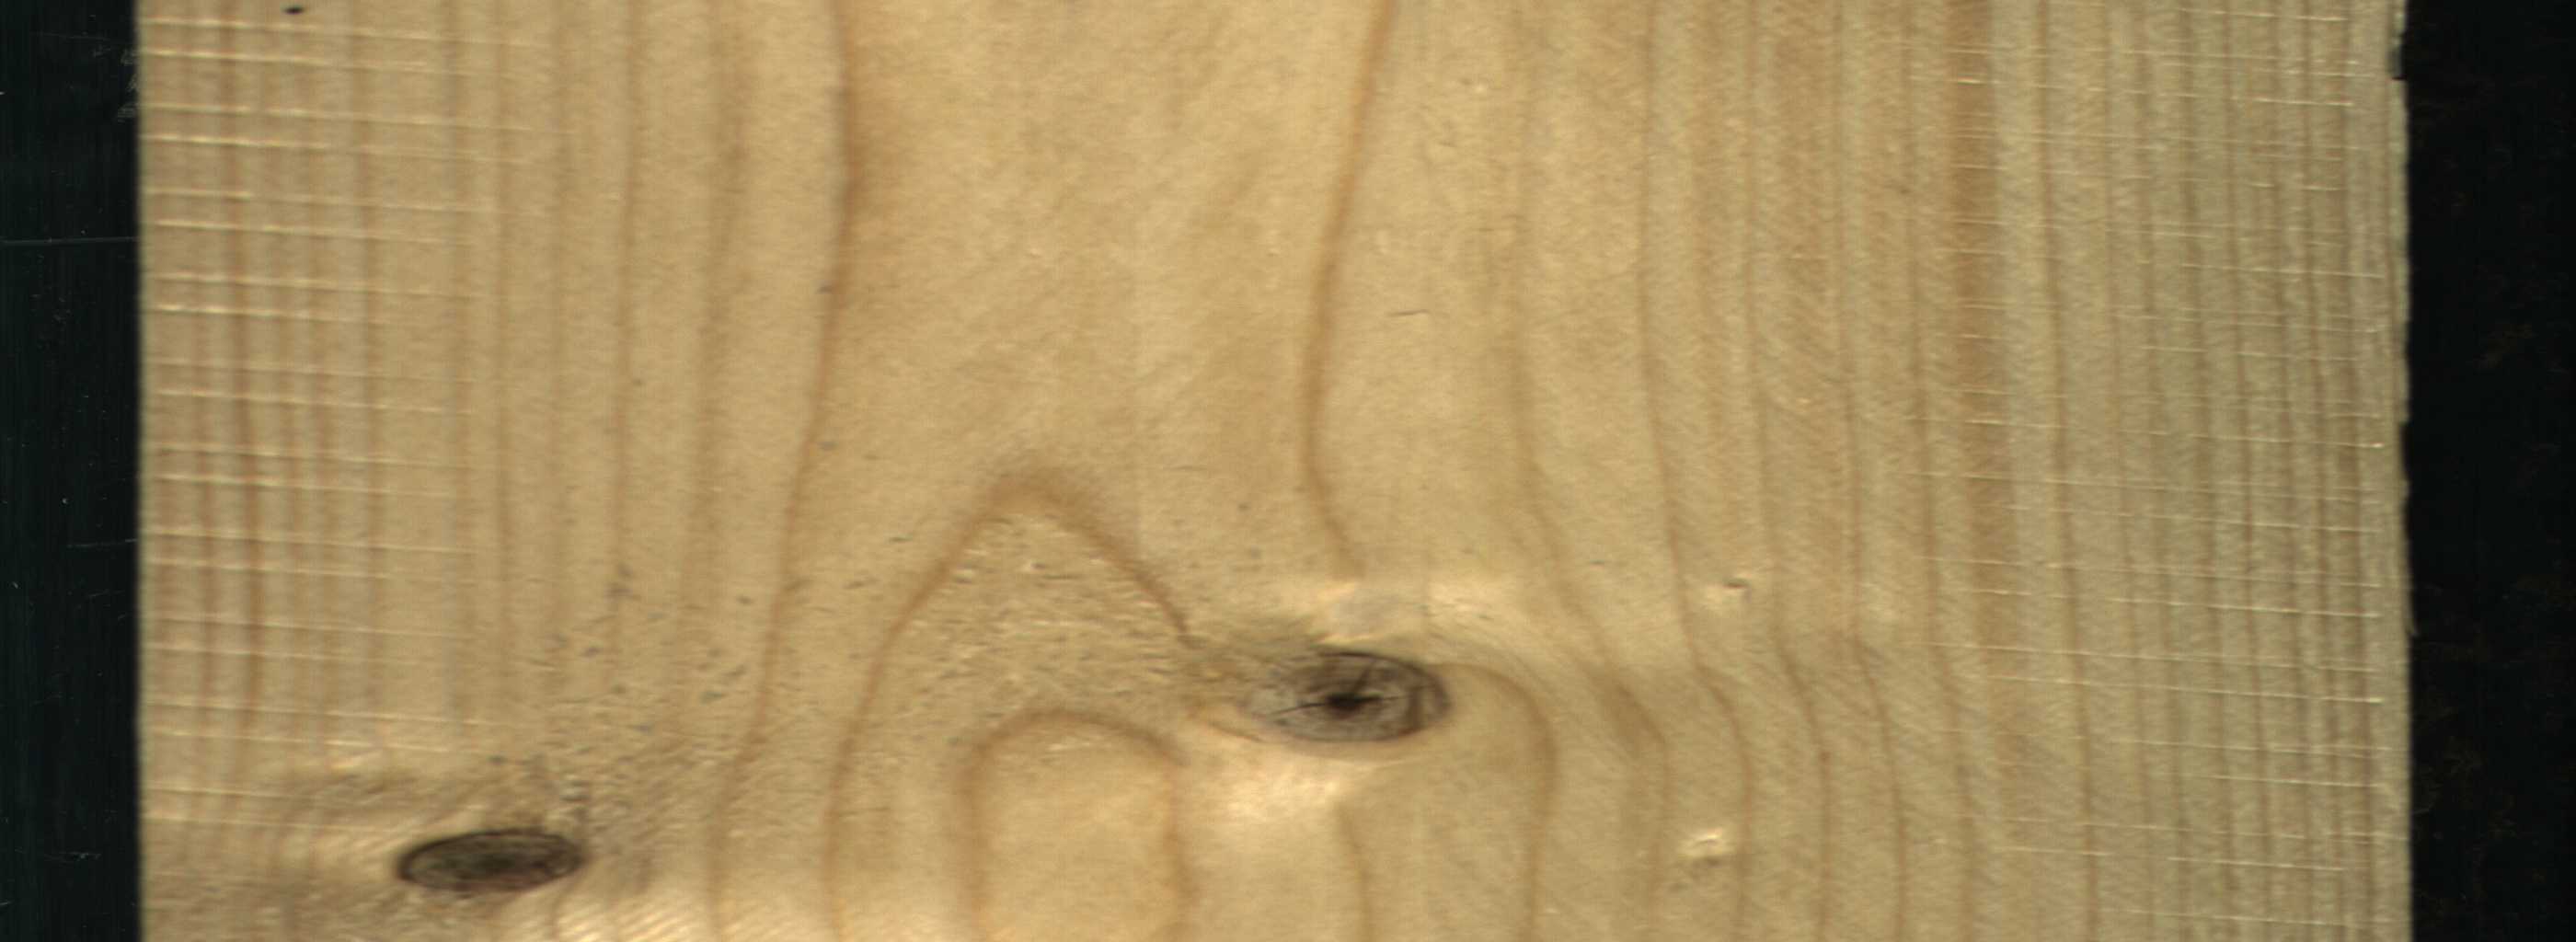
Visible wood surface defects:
knot_with_crack
Dead_Knot
Dead_Knot